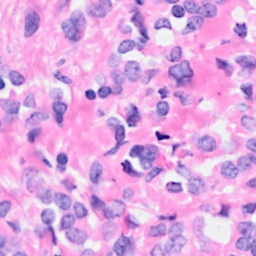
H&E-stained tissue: Breast